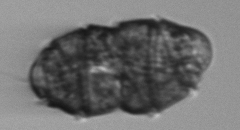
Label: Margalefidinium